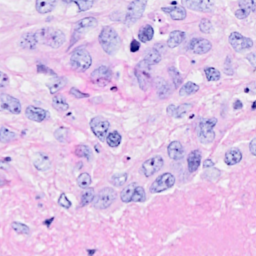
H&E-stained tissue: Breast